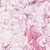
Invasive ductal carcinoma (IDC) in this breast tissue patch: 0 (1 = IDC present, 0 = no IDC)